Question: I am using asp.net mvc and I am working on a tab menu which is displaying an unwanted space between each tab. This only happens when I have each image tag on its own line as opposed to having it all in one.

The top images are on their own line which is what is causing the unwanted space:
'''
<img src="/Content/Images/Reports_white.png"/>
<img src="/Content/Images/Audit_white.png"/>
<img src="/Content/Images/Messages_white.png"/>
<img src="/Content/Images/Admin_white.png"/>
'''
versus the desired effect on the bottom half of the image:
'''
<img src="/Content/Images/Reports_white.png"/><img src="/Content/Images/Audit_white.png"/> ...
'''
How can I get rid of this space without having to keep them all on one line?
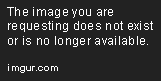
Answer: I'd contain your tab images in an unordered list like this:
CSS:
'''
ul.tabs
{
list-style:none;
padding:0px;
margin:0px;
}
ul.tabs li
{
padding:0px;
margin:0px;
float:left;
}
'''
HTML:
'''
<ul class="tabs">
<li><img src="/Content/Images/Reports_white.png"/></li>
<li><img src="/Content/Images/Audit_white.png"/></li>
<li><img src="/Content/Images/Messages_white.png"/></li>
<li><img src="/Content/Images/Admin_white.png"/></li>
</ul>
'''
That way you can control the spacing using padding or margin.